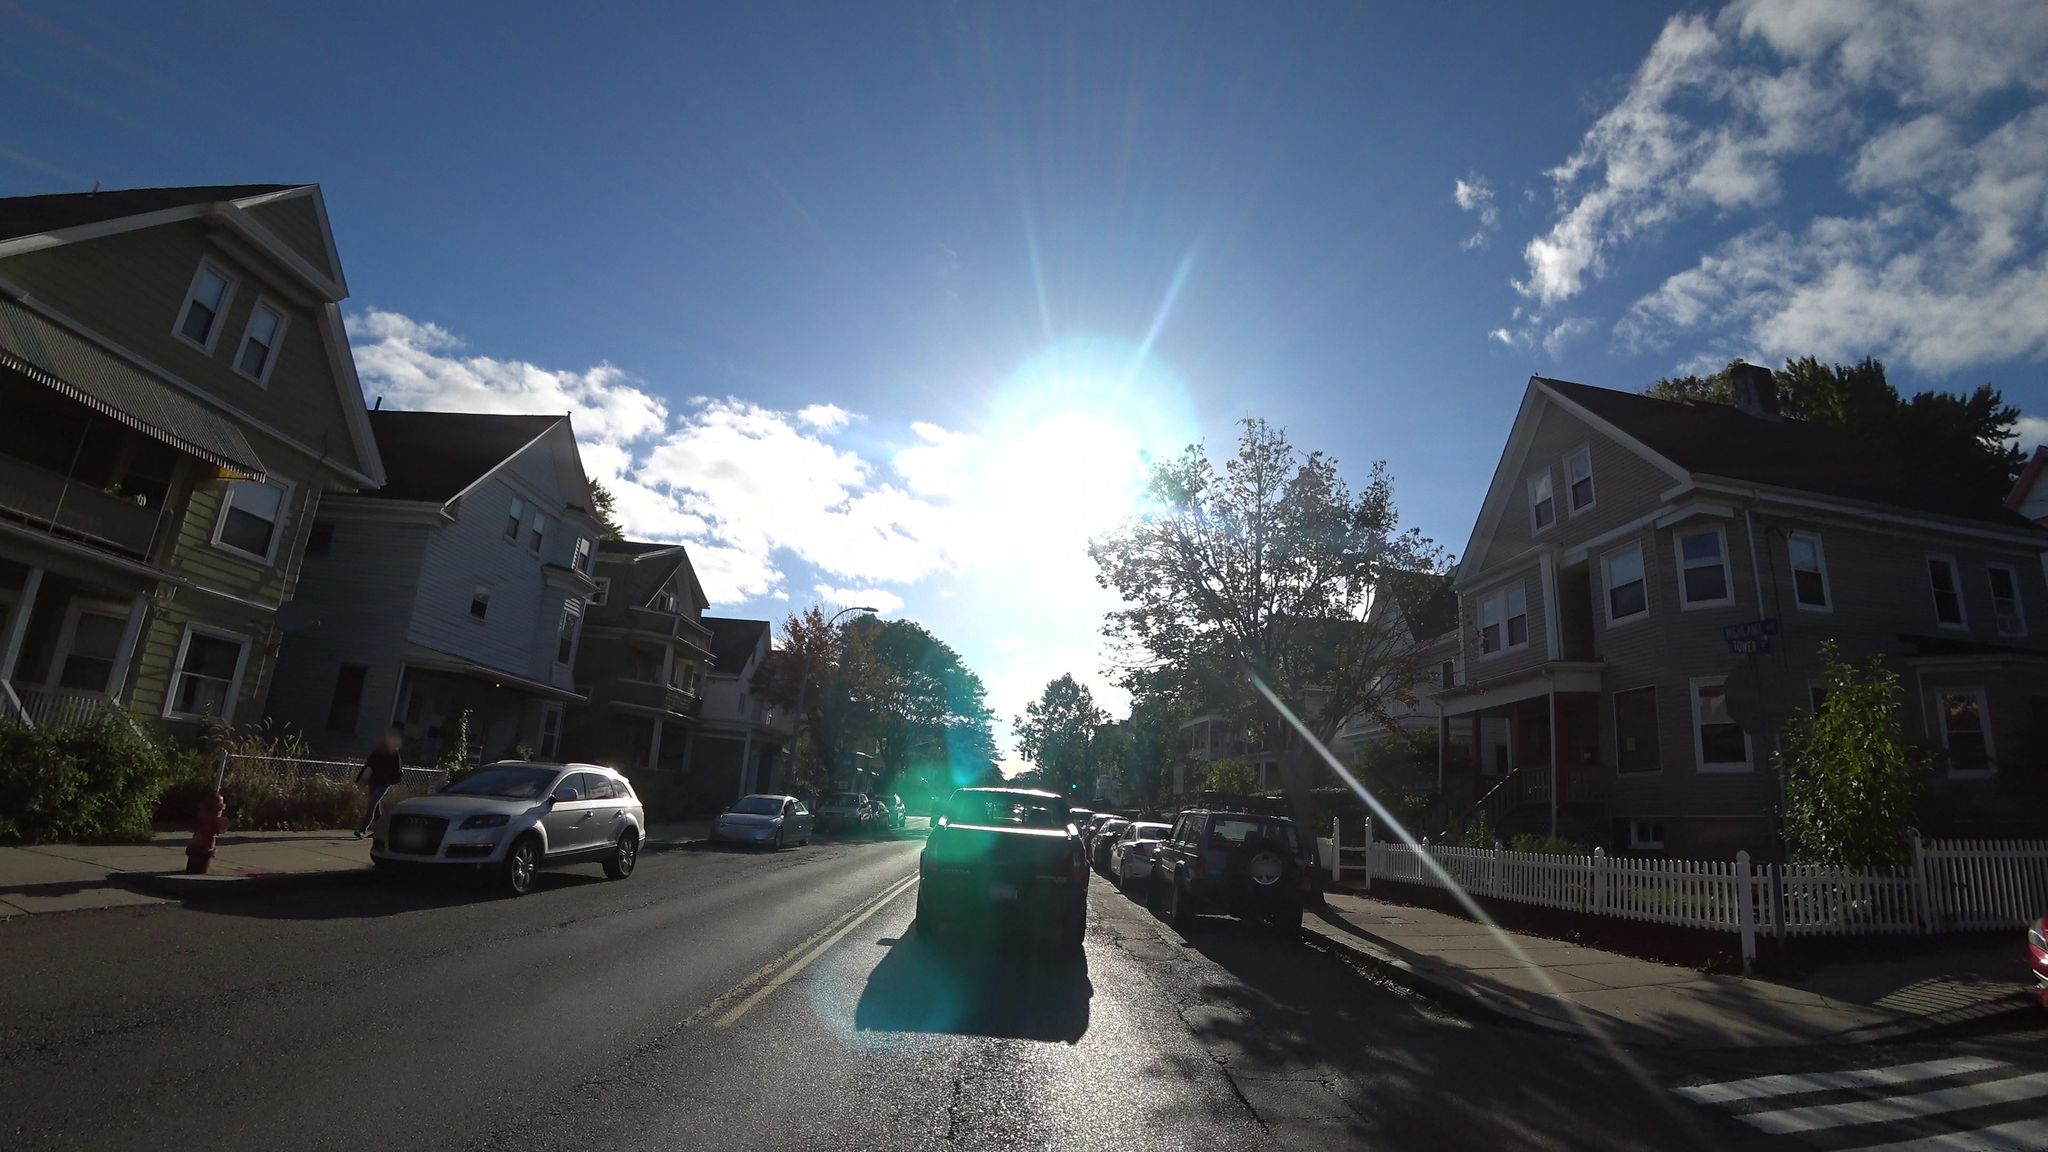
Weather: clear
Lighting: day
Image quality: good
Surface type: driving surface
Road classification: residential
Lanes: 2
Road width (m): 12.2
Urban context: urban centre
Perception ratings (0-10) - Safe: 4.01, Lively: 5.43, Beautiful: 5.94, Boring: 1.69, Depressing: 5.83, Wealthy: 5.88